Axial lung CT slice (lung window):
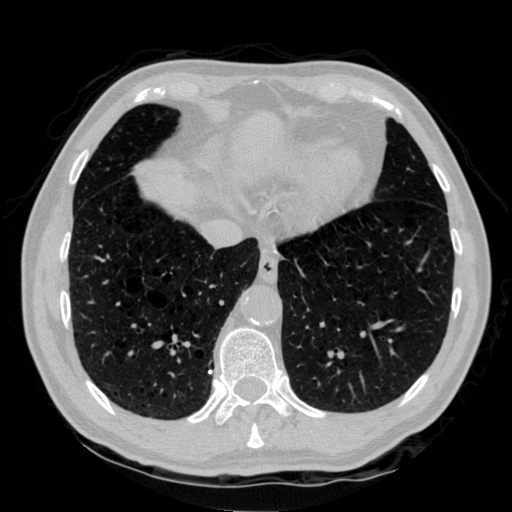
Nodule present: no